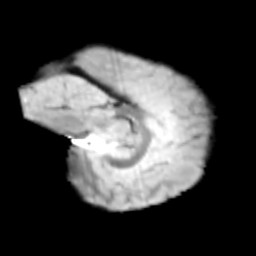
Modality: T2w
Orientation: sagittal
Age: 11
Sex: male
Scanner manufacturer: siemens
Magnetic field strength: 3 T
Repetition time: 3.8 s
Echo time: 0.07 s